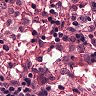
Metastatic tissue present: no